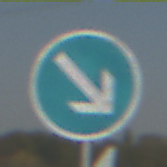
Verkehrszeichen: VorgeschriebeneVorbeifahrtRechts
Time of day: MorningAfternoon
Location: Outdoor (Special)
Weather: Clear
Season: NotSpecified
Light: Natural